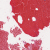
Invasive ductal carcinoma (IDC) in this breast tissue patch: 0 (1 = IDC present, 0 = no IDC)